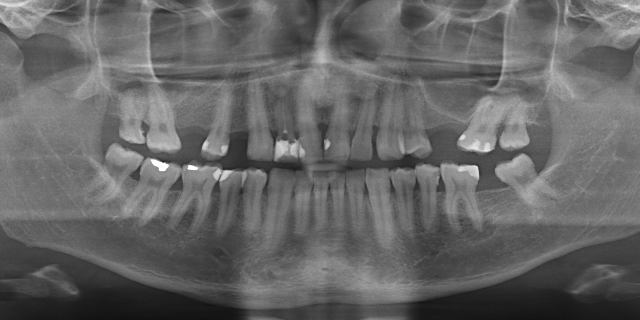
adult